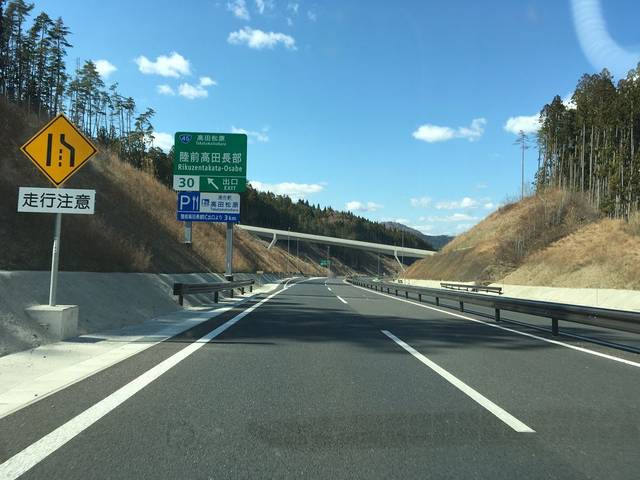
Region: Japan
Coordinates: 38.982, 141.616